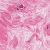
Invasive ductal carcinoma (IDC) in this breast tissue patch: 0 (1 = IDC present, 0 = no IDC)